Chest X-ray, PA view. Patient: 47 years old, sex F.
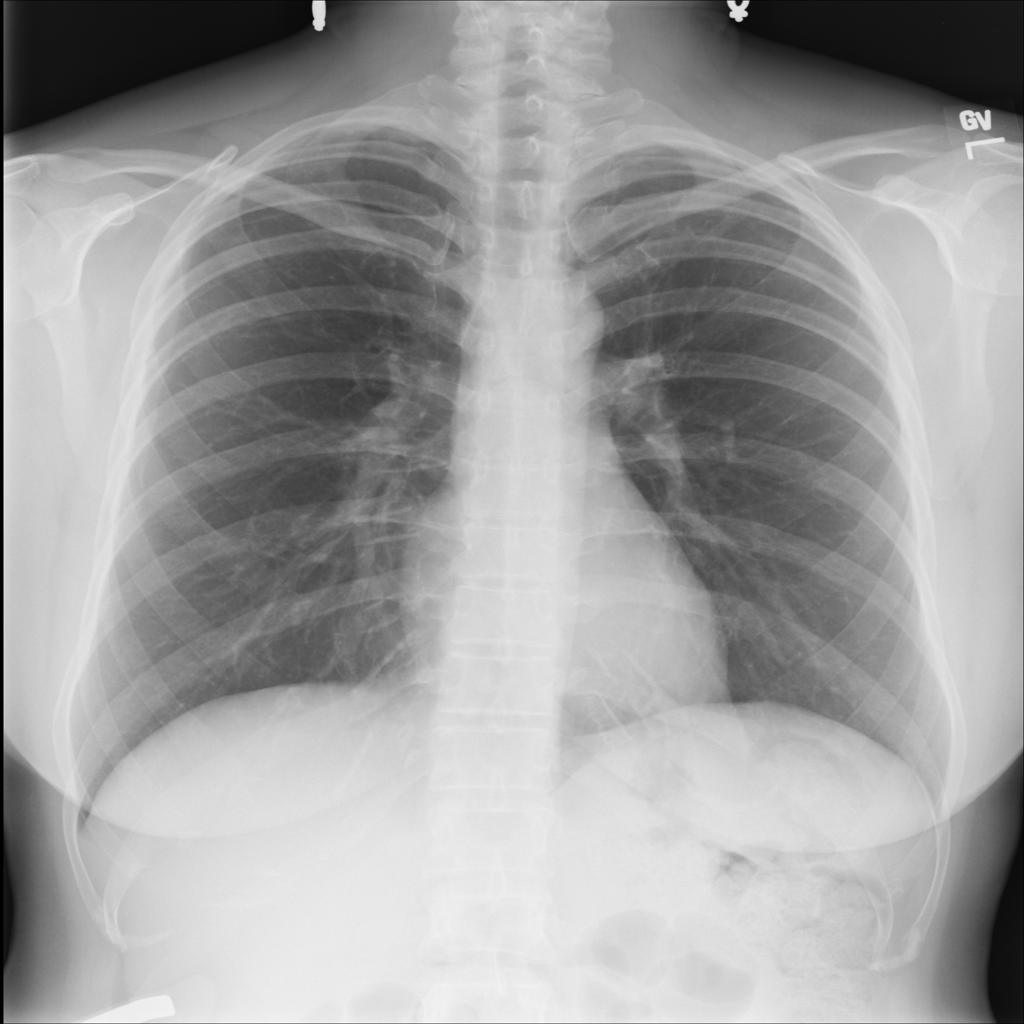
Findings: No Finding